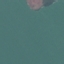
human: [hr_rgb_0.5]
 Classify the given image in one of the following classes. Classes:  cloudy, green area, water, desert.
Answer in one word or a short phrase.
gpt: water